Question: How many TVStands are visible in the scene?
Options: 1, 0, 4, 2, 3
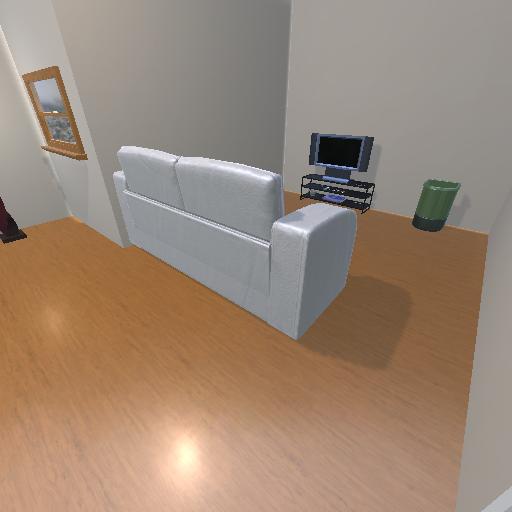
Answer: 1